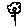
Label: flower